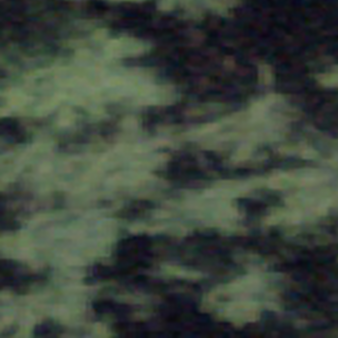
Label: other